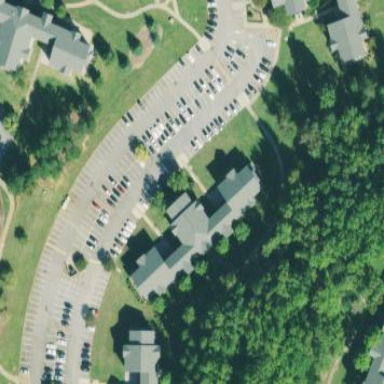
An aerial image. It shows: Dormitory building.